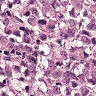
Metastatic tissue present: yes